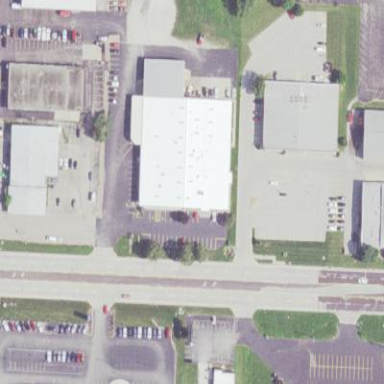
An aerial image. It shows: Commercial building.